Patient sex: M
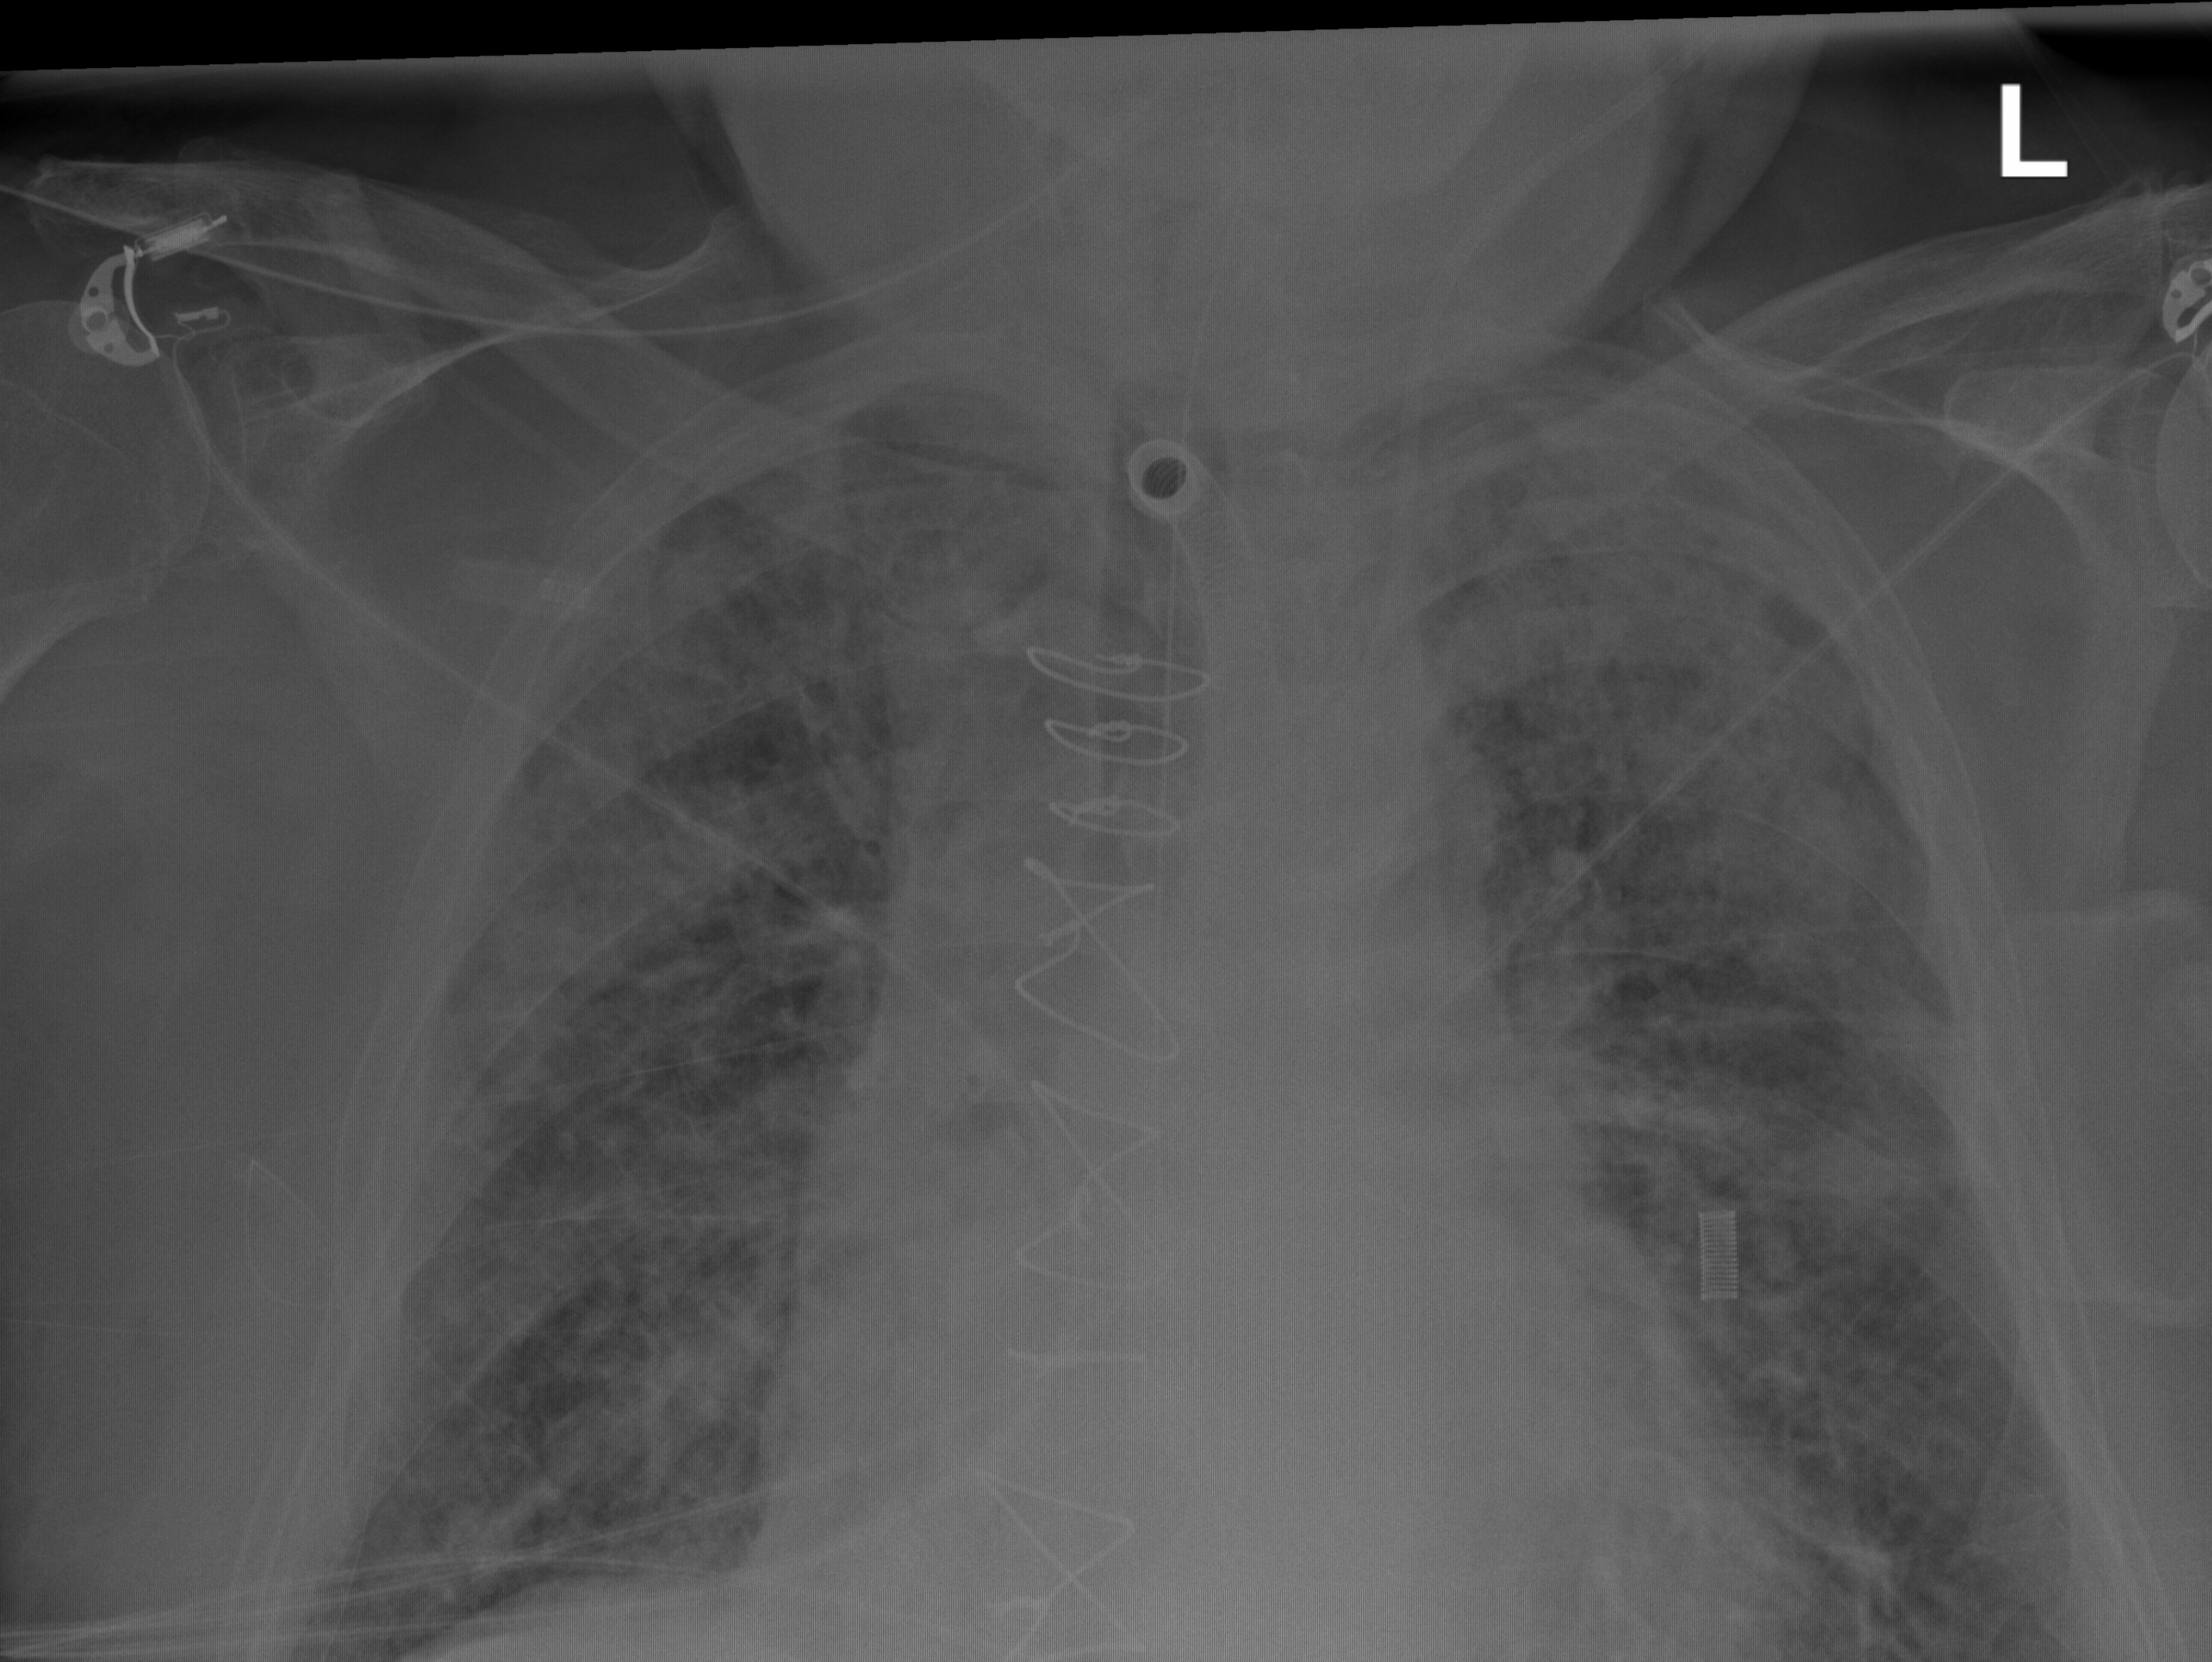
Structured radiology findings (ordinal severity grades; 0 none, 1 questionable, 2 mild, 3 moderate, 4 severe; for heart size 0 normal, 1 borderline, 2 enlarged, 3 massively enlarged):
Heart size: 1
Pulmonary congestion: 1
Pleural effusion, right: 0
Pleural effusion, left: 0
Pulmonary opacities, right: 3
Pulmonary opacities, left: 3
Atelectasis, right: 2
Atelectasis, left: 2